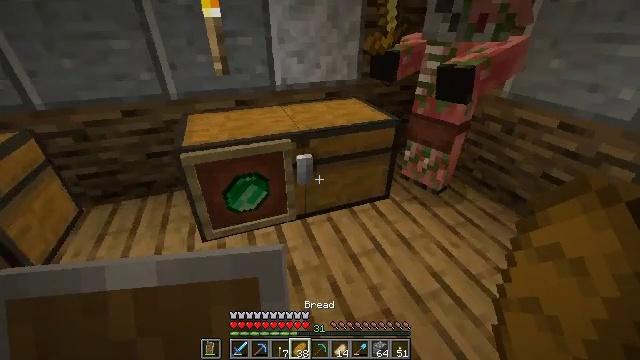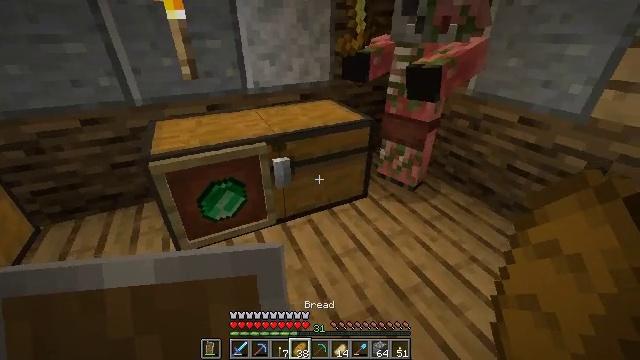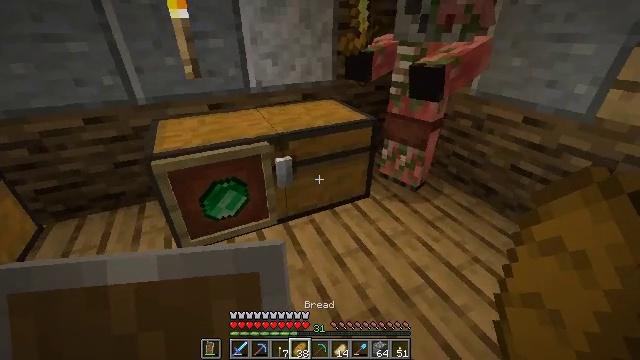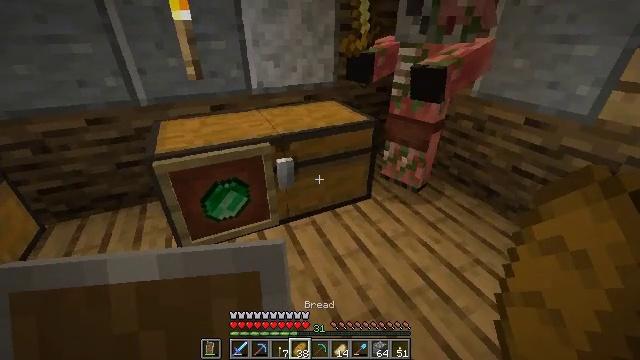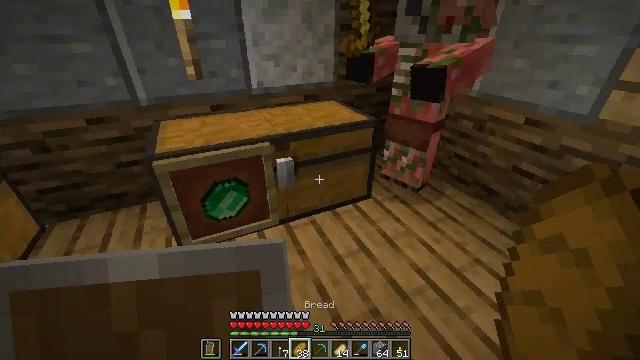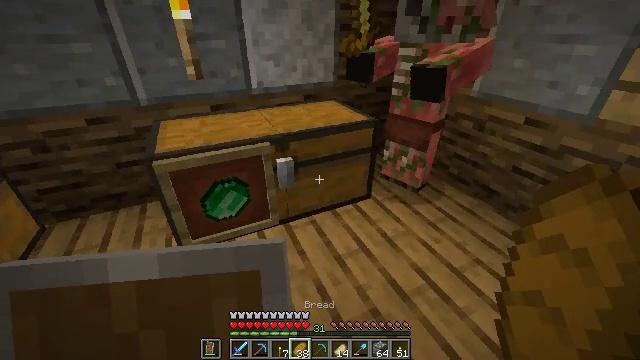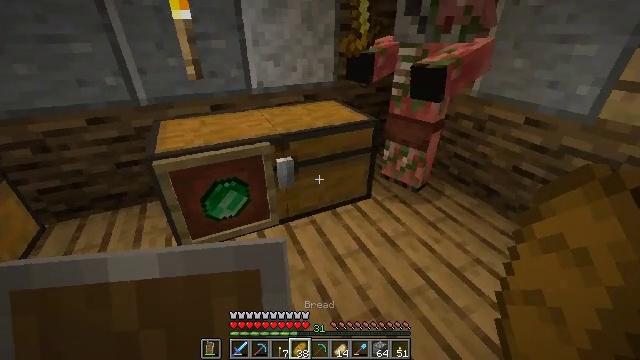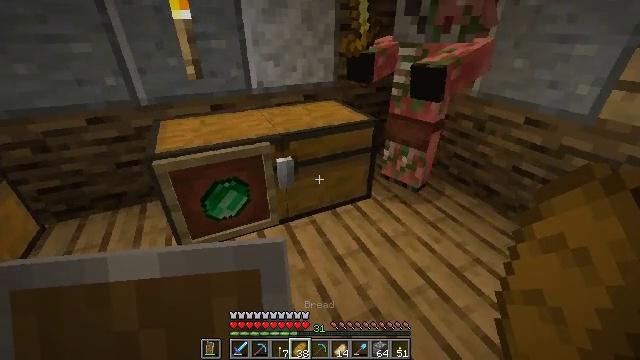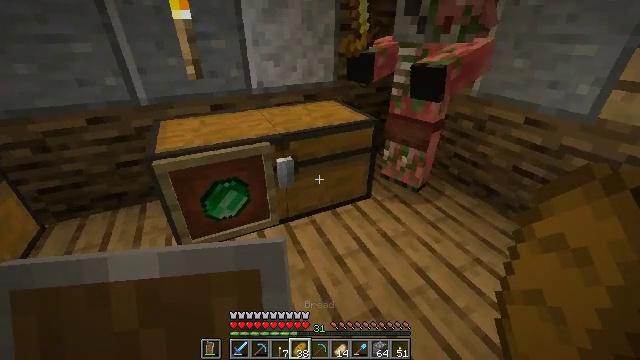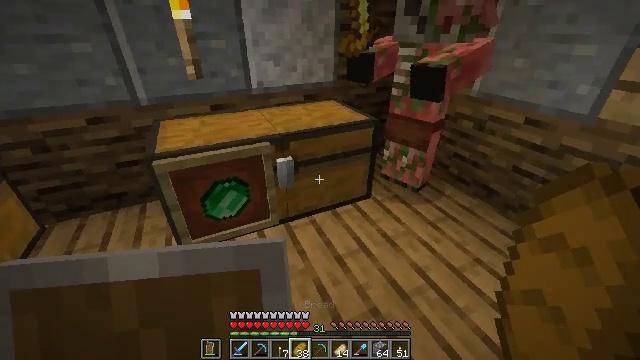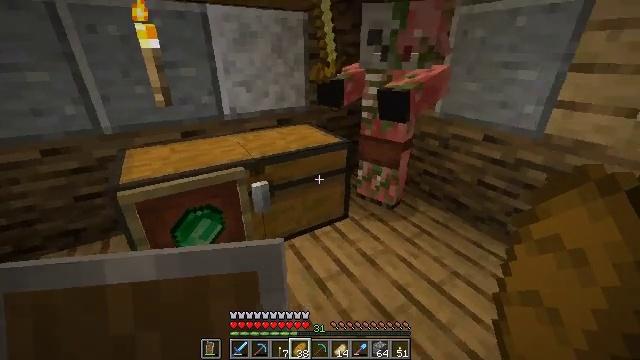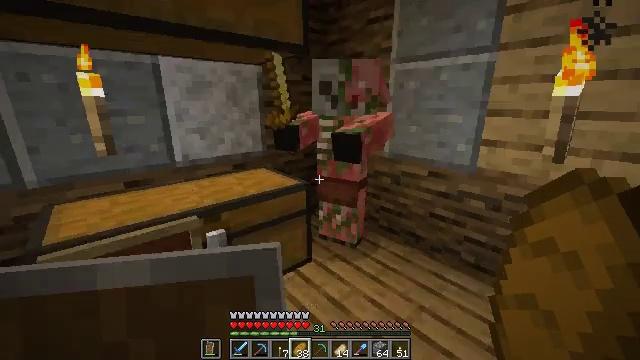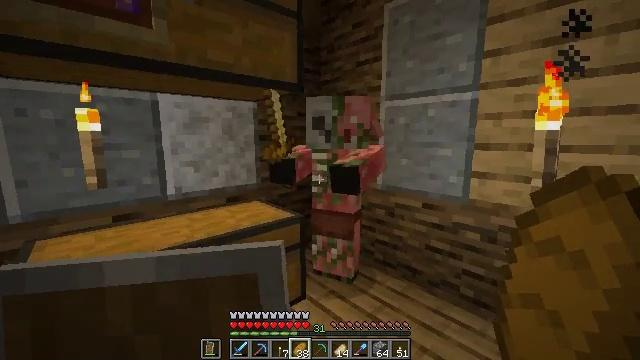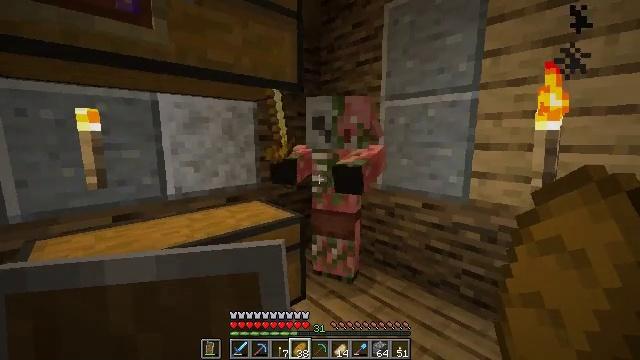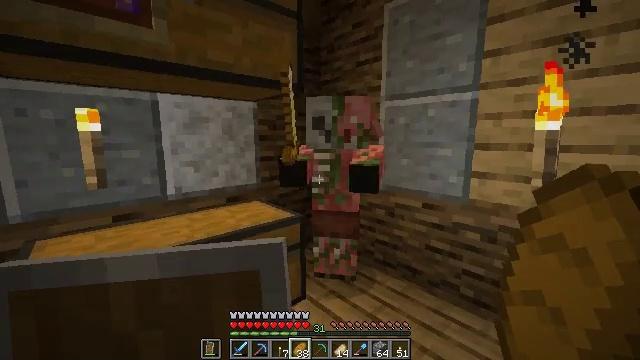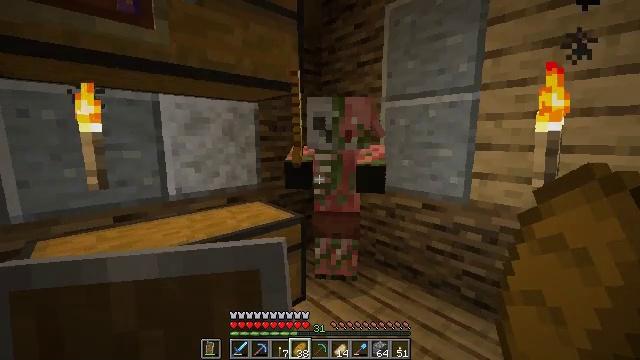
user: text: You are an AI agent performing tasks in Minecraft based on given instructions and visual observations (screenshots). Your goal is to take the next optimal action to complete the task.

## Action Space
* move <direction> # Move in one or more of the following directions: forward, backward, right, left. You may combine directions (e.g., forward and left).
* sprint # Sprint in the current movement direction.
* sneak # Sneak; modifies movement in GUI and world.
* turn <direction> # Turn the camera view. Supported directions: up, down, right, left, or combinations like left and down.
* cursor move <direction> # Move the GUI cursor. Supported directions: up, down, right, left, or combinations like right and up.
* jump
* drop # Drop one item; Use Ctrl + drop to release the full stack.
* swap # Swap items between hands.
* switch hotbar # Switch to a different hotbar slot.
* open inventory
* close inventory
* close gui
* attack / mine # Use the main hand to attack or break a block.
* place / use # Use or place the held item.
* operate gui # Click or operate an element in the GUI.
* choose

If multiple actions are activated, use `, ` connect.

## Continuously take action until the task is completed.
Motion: motion action
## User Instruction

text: Use the crafting table to craft a crossbow.
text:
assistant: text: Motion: turn right
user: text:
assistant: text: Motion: no_op
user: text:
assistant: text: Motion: no_op
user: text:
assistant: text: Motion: no_op
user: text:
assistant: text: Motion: no_op
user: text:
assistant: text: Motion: no_op
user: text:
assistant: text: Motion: no_op
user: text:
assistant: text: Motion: no_op
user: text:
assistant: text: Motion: no_op
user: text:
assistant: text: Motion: turn right and up
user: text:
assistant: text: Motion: turn right and up
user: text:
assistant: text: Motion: turn right and up
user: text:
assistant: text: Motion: no_op
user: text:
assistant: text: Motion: no_op
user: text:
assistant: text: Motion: no_op
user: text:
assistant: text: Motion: no_op
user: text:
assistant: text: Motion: no_op
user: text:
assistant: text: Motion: no_op
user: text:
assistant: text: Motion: no_op
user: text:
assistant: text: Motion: no_op
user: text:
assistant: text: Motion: no_op
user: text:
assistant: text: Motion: no_op
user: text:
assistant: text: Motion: no_op
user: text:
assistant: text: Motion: no_op
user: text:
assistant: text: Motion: no_op
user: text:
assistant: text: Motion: turn right and down
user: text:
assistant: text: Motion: turn right and down
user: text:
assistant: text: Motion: turn right
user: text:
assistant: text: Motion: no_op
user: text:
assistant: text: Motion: no_op